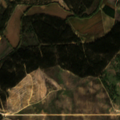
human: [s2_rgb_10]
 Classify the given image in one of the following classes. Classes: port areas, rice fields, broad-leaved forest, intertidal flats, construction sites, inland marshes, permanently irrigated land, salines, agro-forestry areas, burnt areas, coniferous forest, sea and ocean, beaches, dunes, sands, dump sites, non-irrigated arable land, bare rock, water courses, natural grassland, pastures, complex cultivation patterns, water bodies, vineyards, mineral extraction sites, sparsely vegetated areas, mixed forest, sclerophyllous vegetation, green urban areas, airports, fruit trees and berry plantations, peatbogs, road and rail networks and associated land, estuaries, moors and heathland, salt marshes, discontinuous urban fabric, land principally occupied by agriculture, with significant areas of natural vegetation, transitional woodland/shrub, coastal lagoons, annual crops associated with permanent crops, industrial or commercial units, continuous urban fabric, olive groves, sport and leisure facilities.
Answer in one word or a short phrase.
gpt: vineyards, olive groves, complex cultivation patterns, agro-forestry areas, broad-leaved forest, transitional woodland/shrub